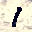
Label: 1